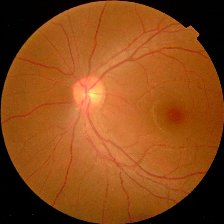
Diabetic retinopathy grade: No DR